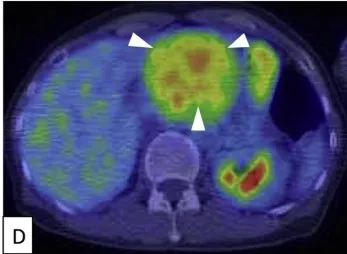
Preoperative MRI and FDG PET/CT scan findings. (C, D) FDG PET/CT scan image showing increased tracer accumulation in both the colon (SUVmax = 5.66) and liver (SUVmax = 5.37) lesions.
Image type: radiology (pet)